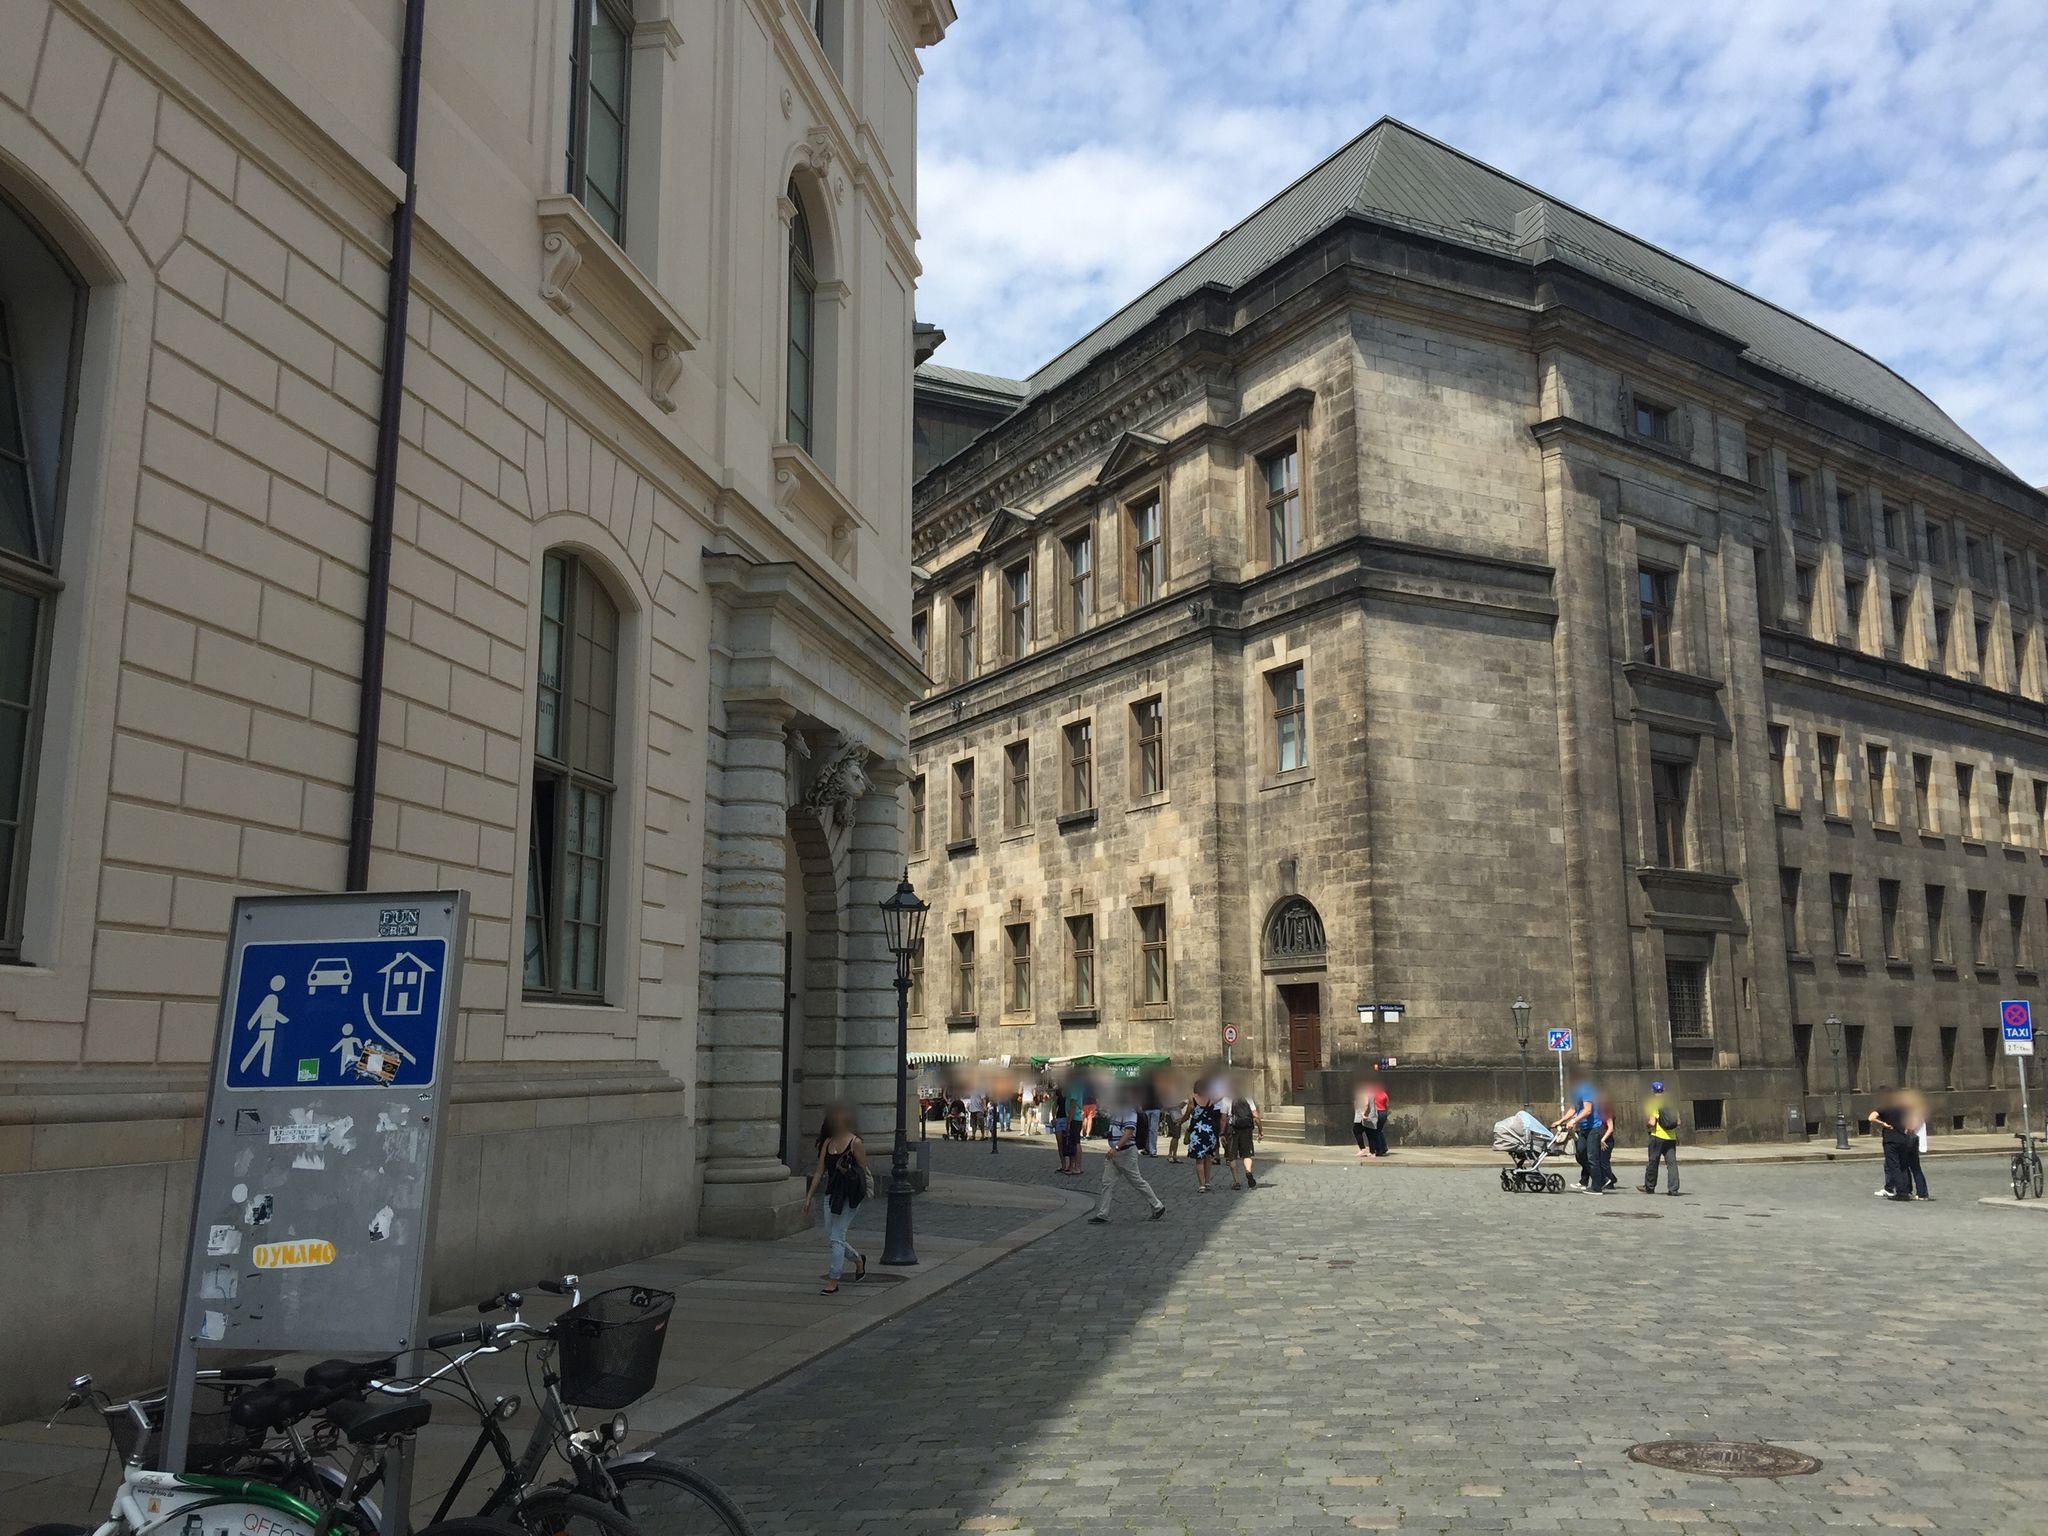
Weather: clear
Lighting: day
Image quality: good
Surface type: walking surface
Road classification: corridor, pedestrian
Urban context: urban centre
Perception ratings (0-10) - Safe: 4.95, Lively: 8.98, Beautiful: 5.99, Boring: 5.7, Depressing: 4.44, Wealthy: 9.41